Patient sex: M
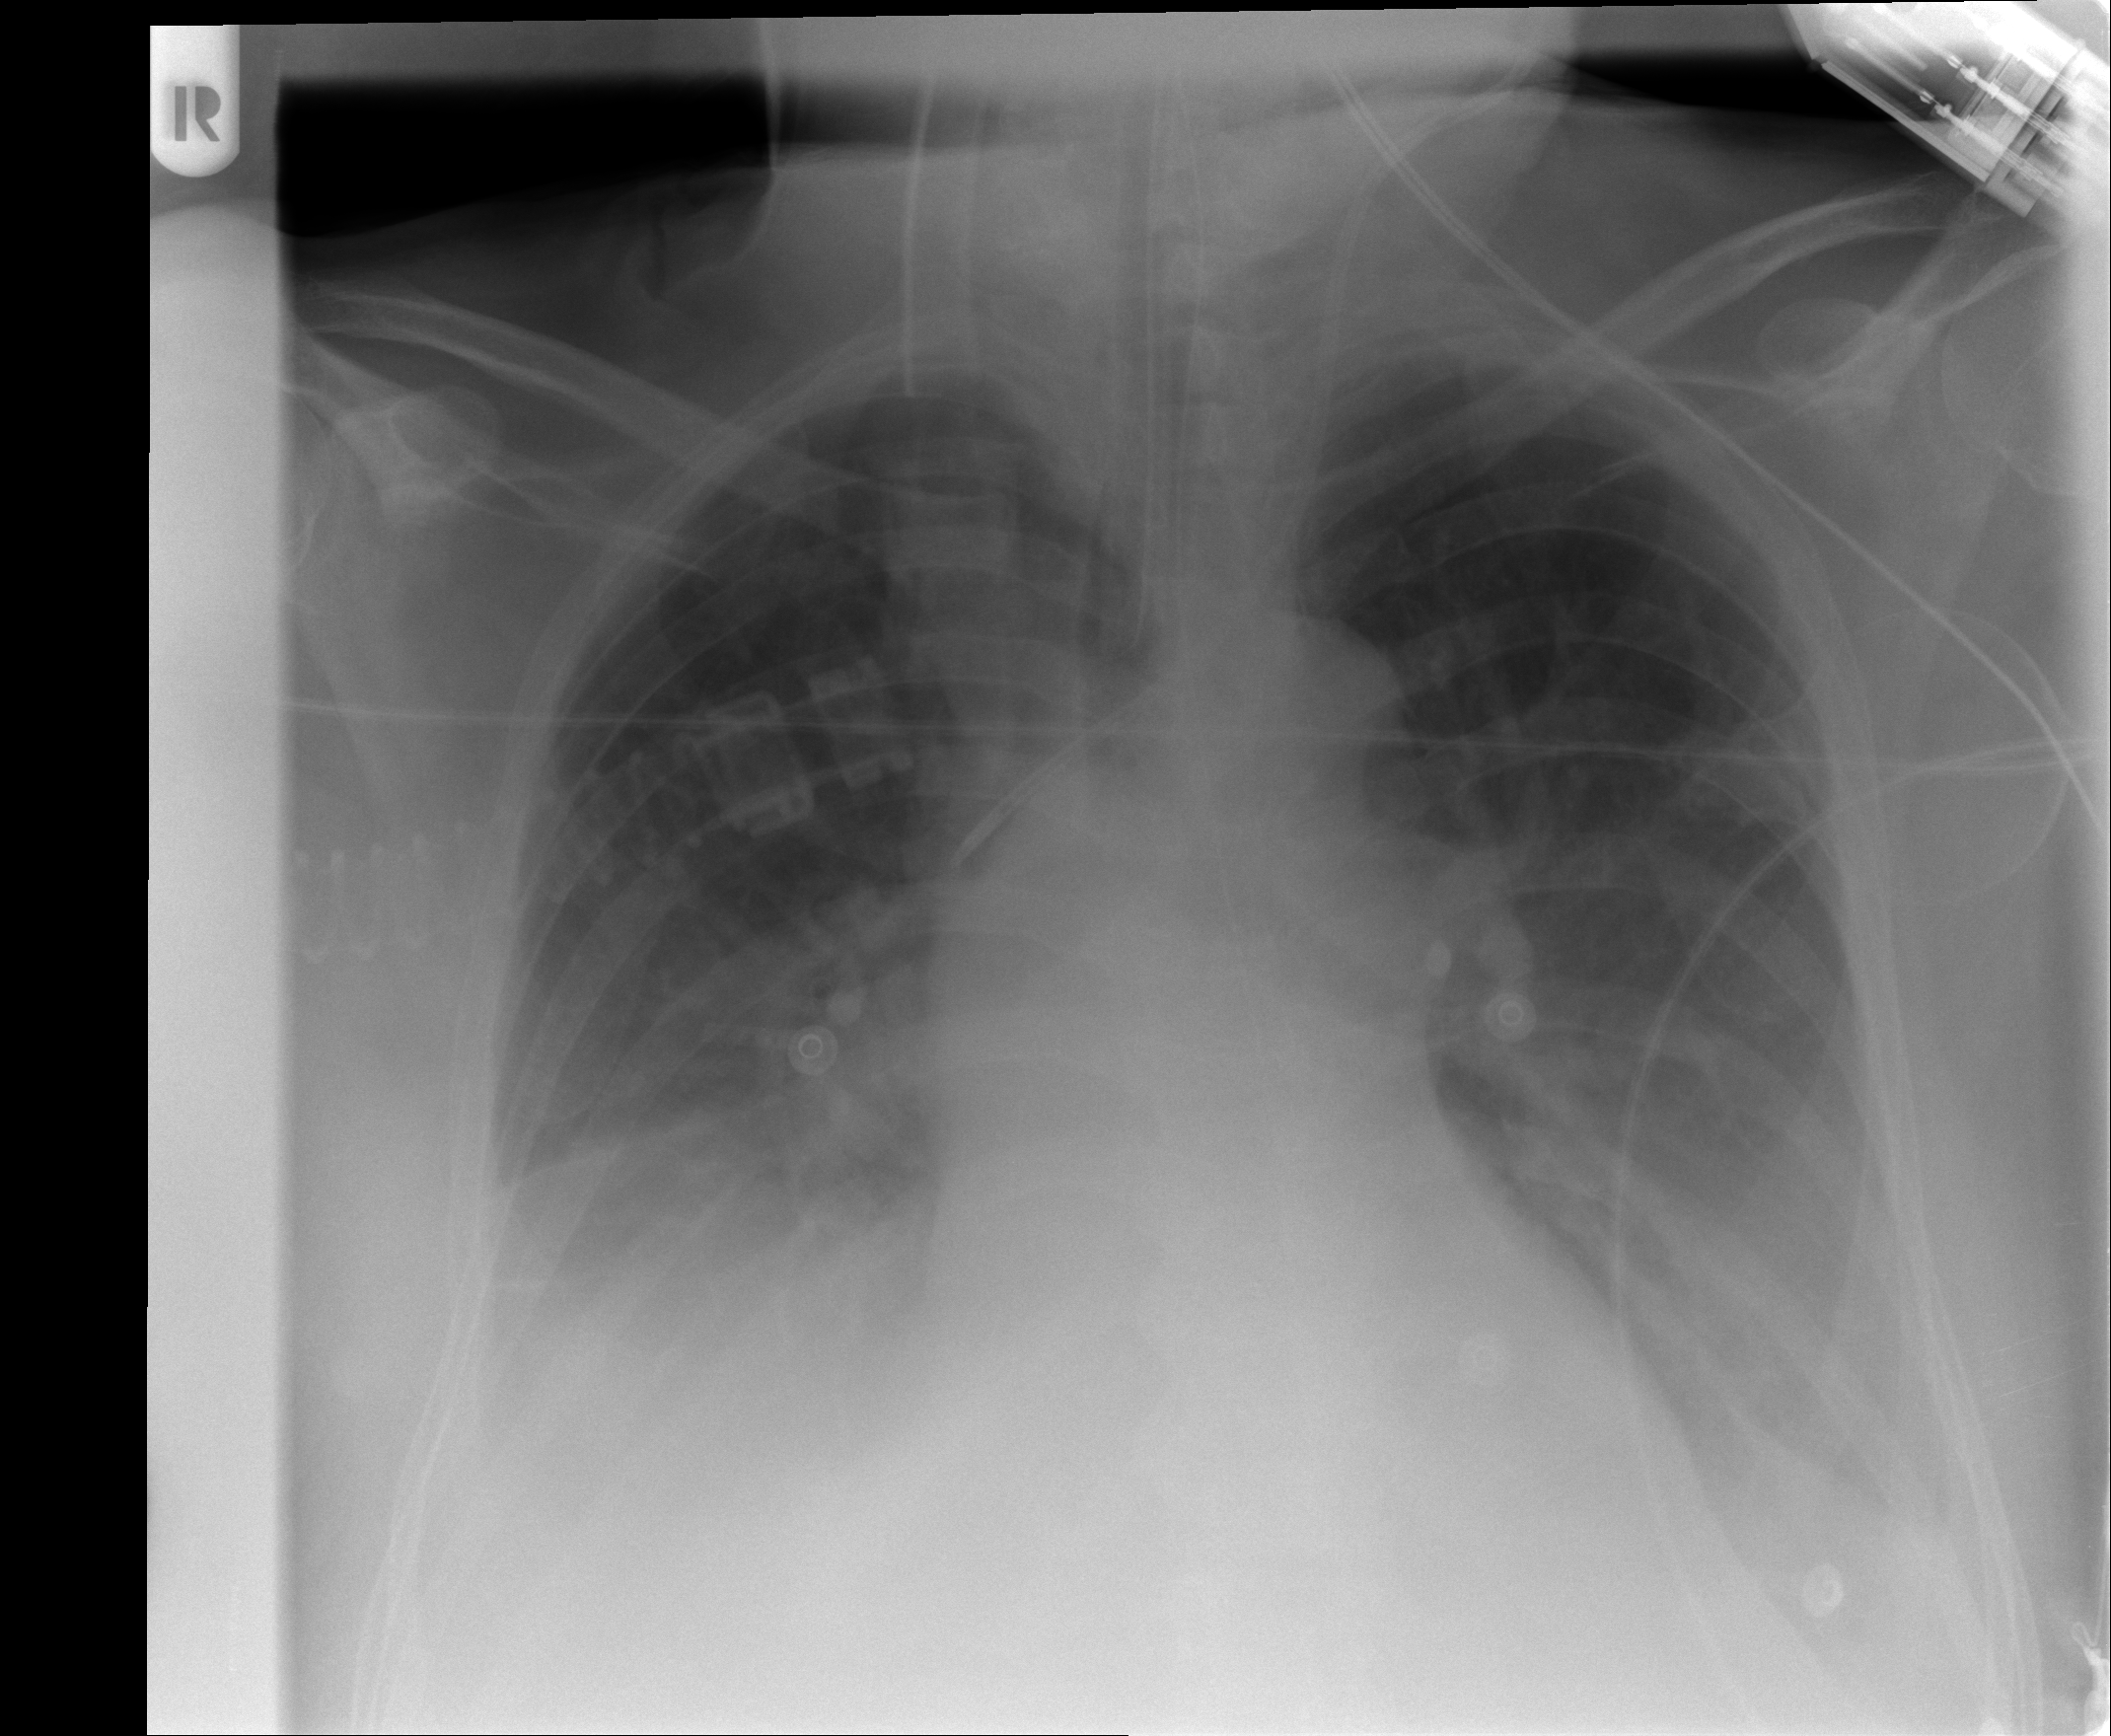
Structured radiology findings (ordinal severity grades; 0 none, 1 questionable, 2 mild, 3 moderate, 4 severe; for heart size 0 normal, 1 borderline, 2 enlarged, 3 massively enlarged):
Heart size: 0
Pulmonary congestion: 2
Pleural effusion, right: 3
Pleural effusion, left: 2
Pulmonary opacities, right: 1
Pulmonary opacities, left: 0
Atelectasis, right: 3
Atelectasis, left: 2